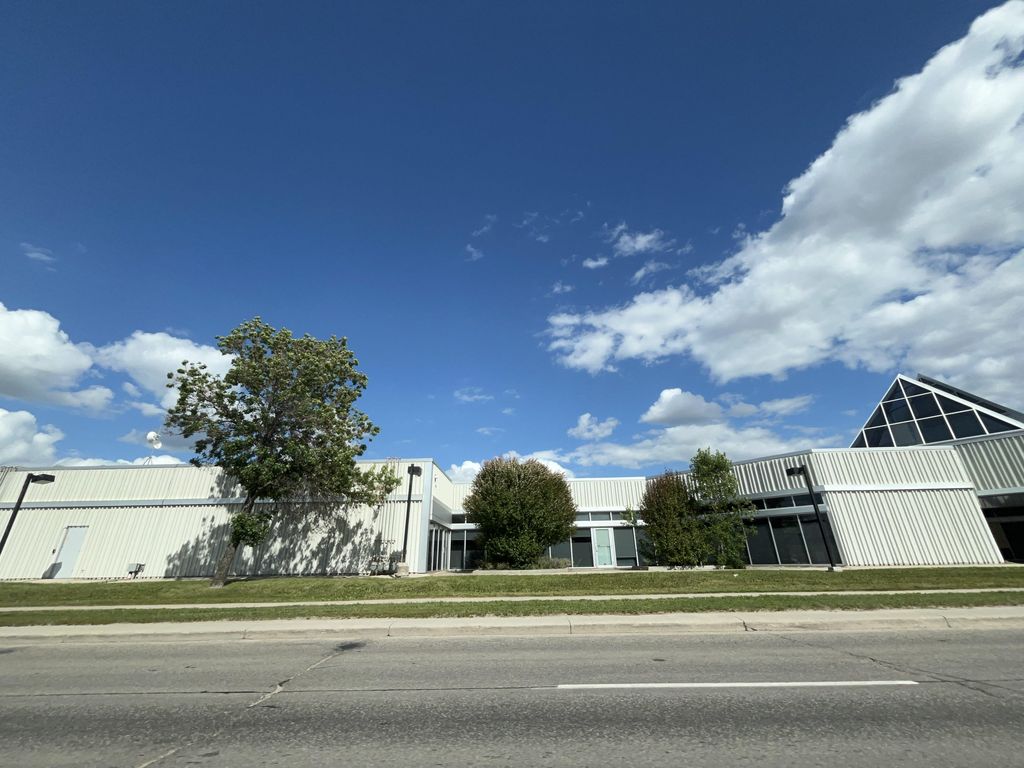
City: winnipeg